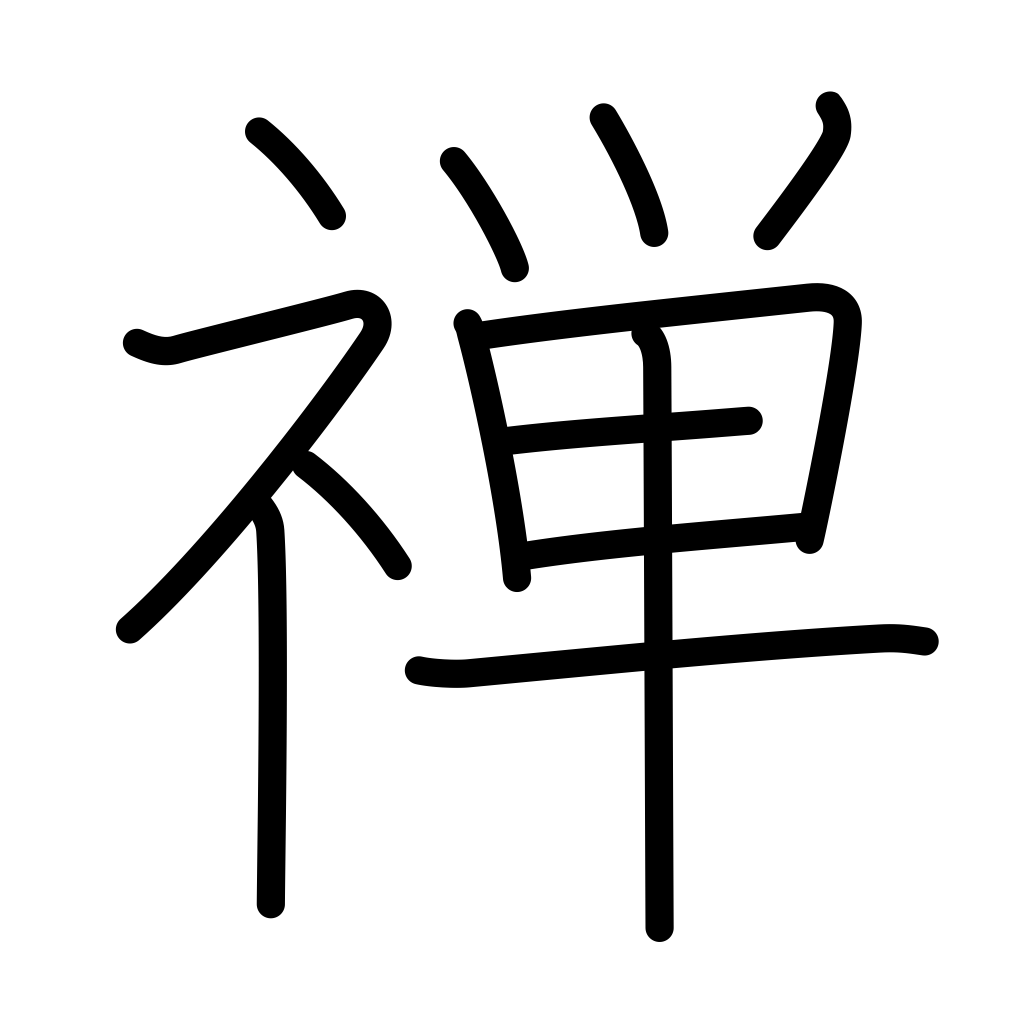
Meaning: Zen, silent meditation